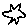
Label: star